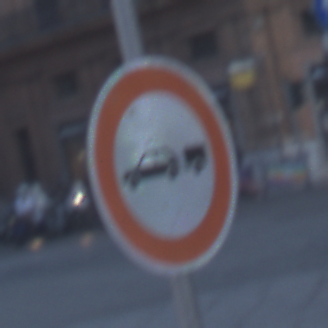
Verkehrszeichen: VerbotPersonenkraftwagenMitAnhaenger
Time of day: SunriseSunset
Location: Outdoor (Urban)
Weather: PartlyCloudy
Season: NotSpecified
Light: Natural